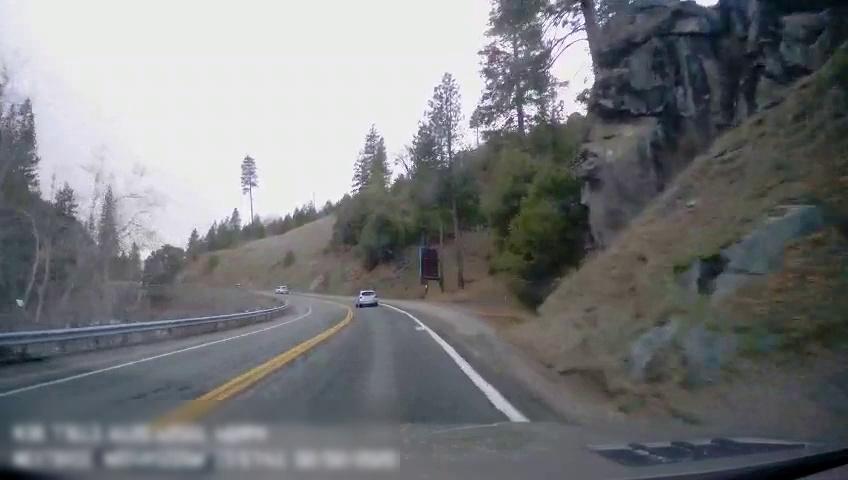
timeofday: Day
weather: Cloudy
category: Drivable Space
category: Vehicles | Car
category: Vehicles | SUV
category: Lanes | Current Lane
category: Lanes | Current Lane
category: Lanes | Opposite Lane